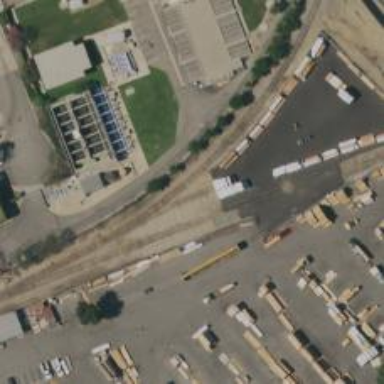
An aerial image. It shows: Railway siding for service.